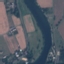
Land use / land cover: River